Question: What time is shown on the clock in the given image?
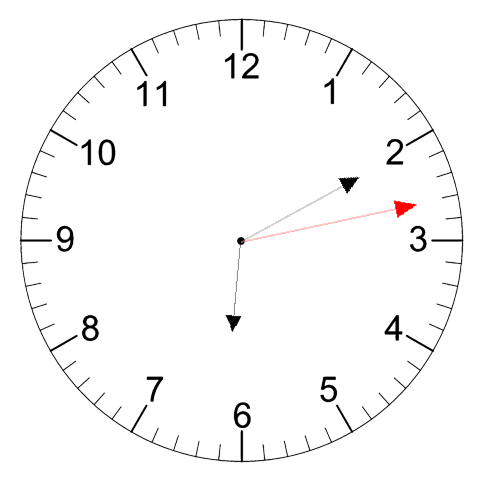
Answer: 06:10:13